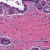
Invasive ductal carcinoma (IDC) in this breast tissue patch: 0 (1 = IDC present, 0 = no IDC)